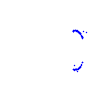
Particle: kaon